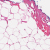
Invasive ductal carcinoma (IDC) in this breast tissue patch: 0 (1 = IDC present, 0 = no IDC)